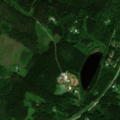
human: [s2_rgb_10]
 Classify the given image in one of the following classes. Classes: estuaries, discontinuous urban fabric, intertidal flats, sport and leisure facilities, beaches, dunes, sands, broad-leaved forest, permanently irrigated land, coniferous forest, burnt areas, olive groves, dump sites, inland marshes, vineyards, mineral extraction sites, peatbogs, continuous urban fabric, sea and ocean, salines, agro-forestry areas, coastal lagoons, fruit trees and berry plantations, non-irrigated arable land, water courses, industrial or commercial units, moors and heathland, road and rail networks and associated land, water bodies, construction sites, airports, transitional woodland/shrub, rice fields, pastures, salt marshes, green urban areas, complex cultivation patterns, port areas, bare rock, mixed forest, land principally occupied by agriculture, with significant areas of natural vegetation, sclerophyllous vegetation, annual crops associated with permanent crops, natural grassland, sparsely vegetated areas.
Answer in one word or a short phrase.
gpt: broad-leaved forest, coniferous forest, mixed forest, transitional woodland/shrub